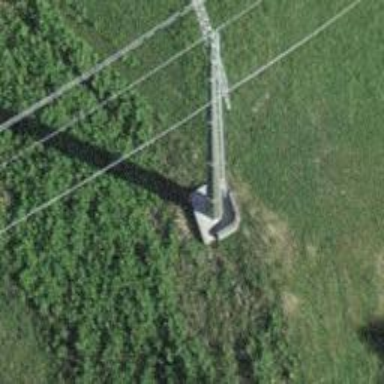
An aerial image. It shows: Power tower.